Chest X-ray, PA view. Patient: 61 years old, sex M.
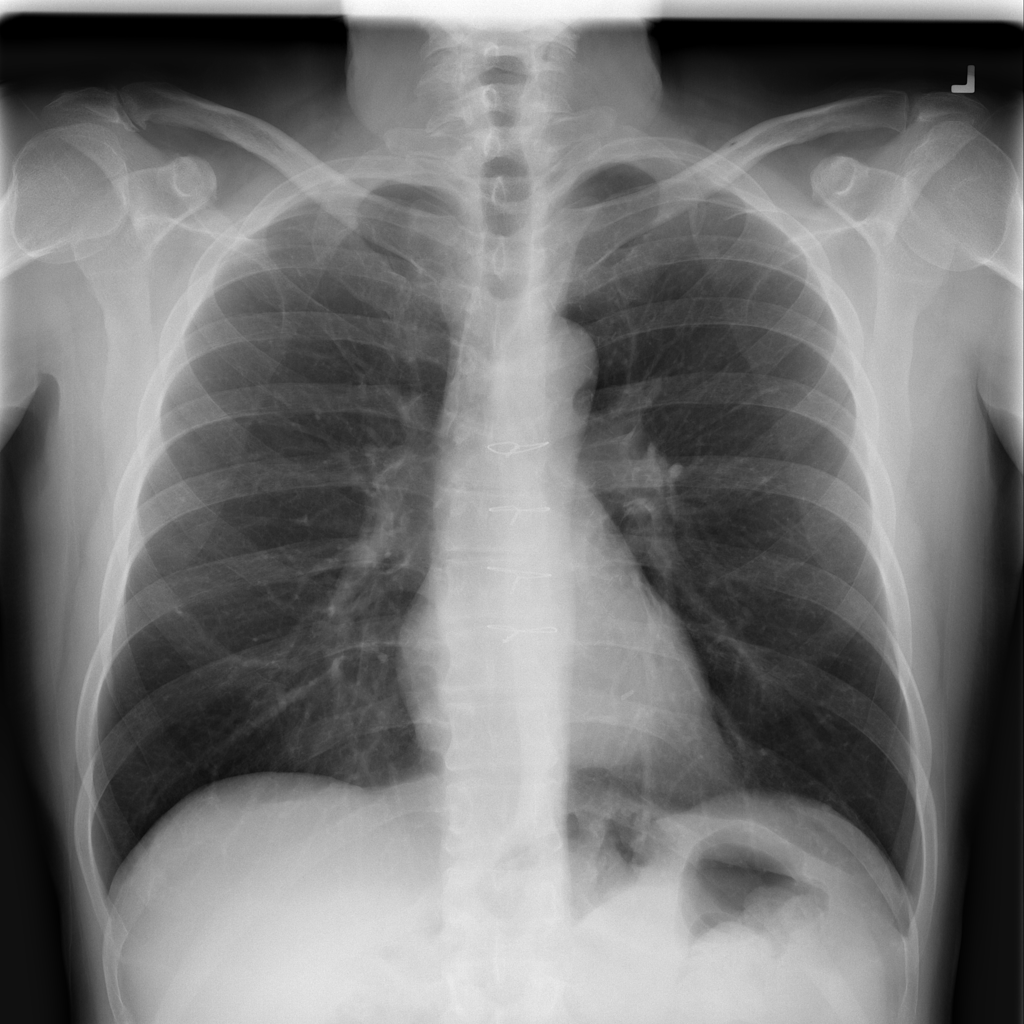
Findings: No Finding